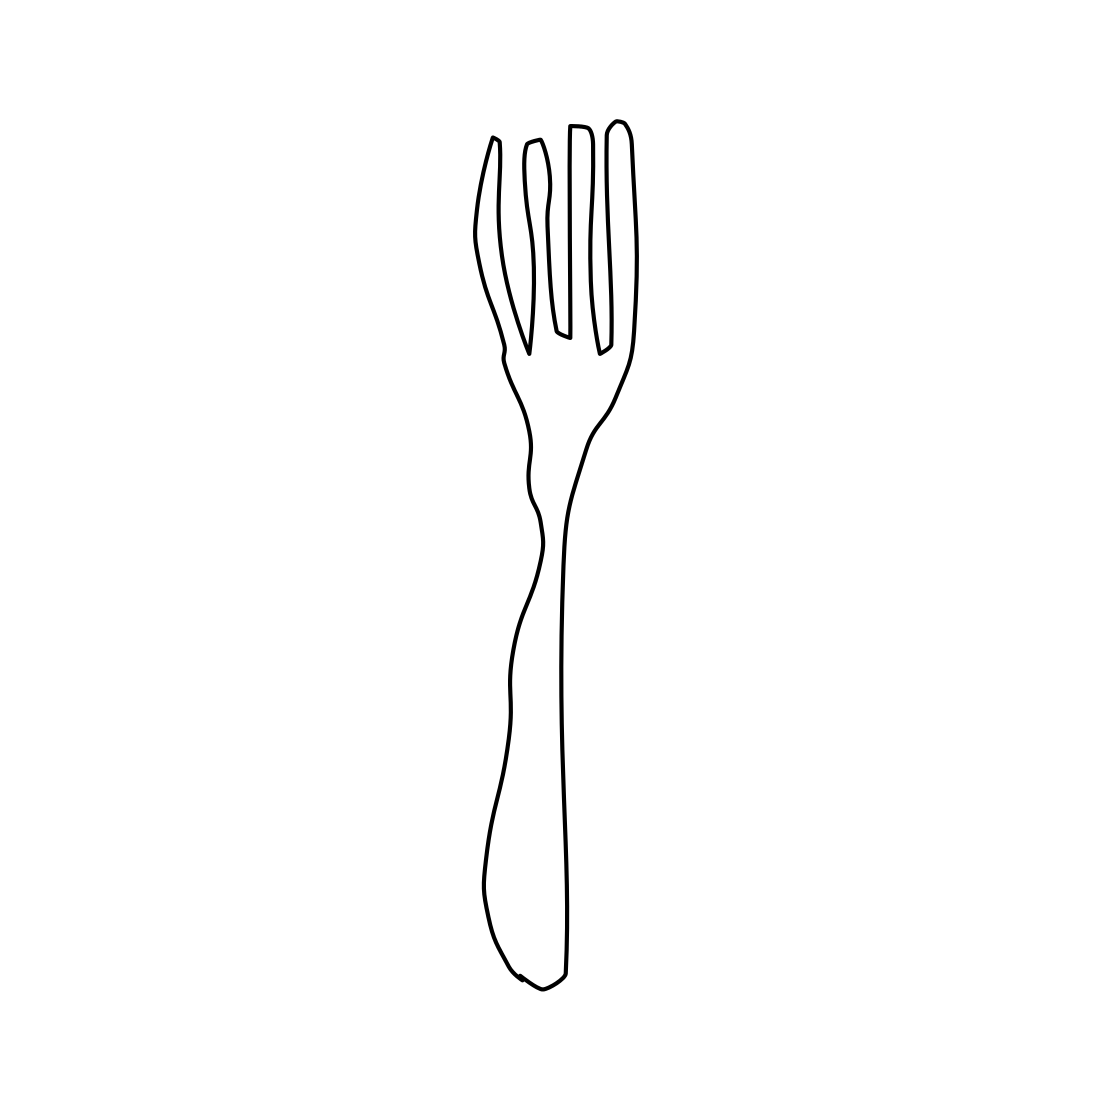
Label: fork